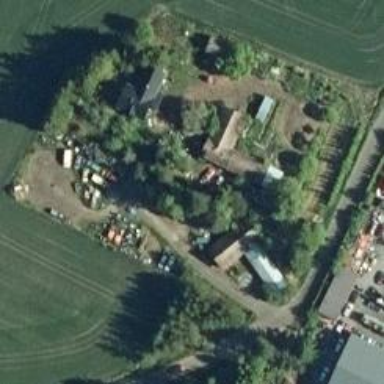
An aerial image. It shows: Farmyard area.